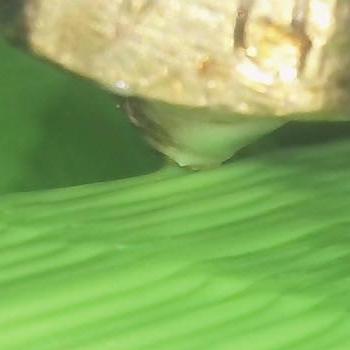
Flow rate: 158%